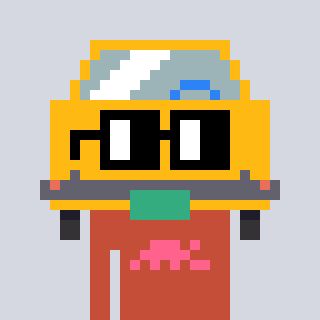
a pixel art character with square black glasses, a taxi-shaped head and a rust-colored body on a cool background